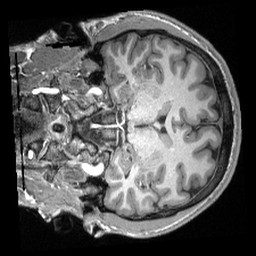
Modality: T1w
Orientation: coronal
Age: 21
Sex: male